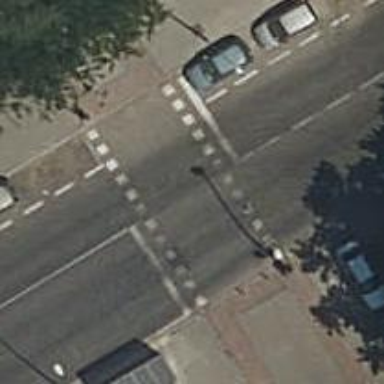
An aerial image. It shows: Zebra crossing with traffic signals. The crossing is marked by traffic lights.